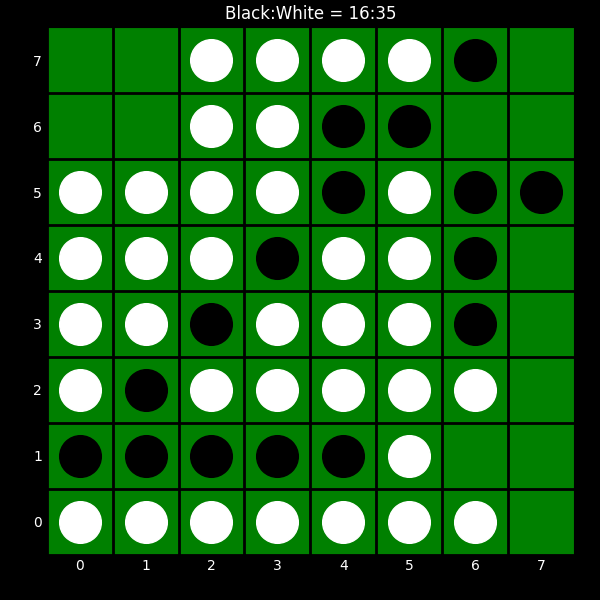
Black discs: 16
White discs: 35